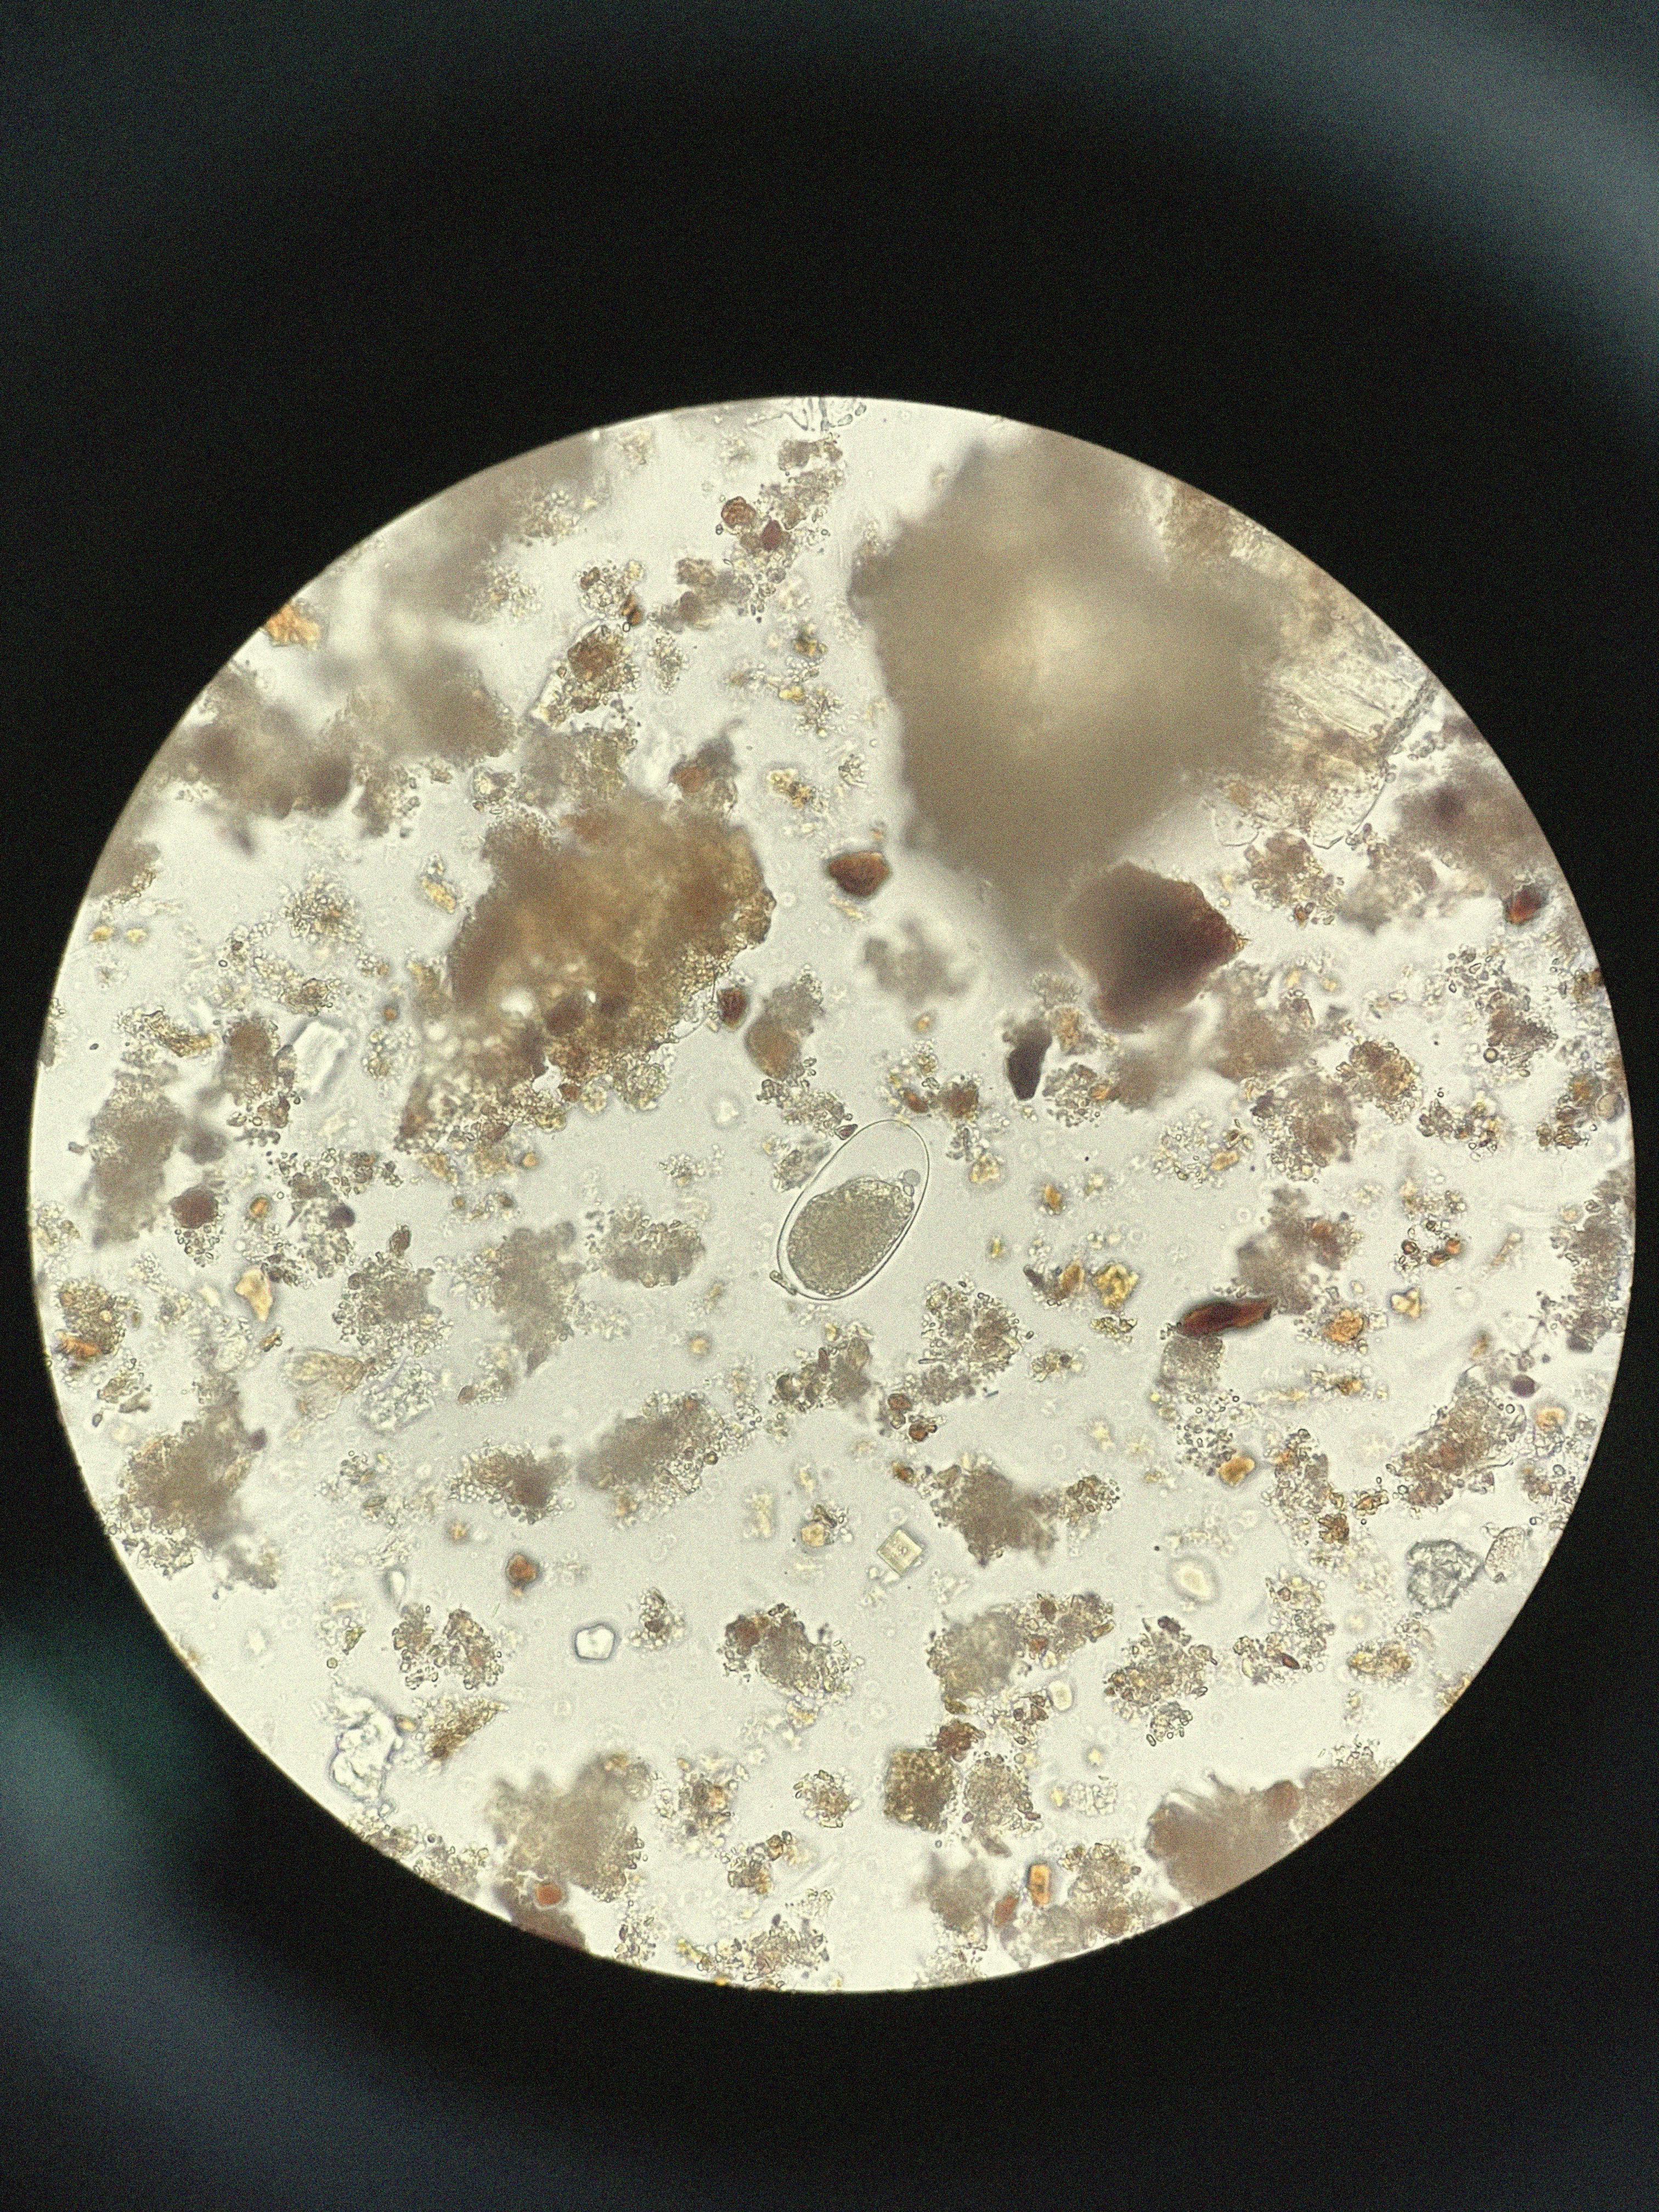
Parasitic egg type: Hookworm egg